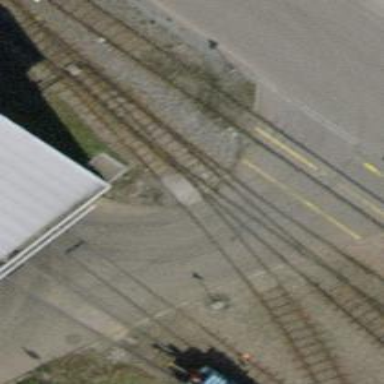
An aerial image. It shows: Railway switch.